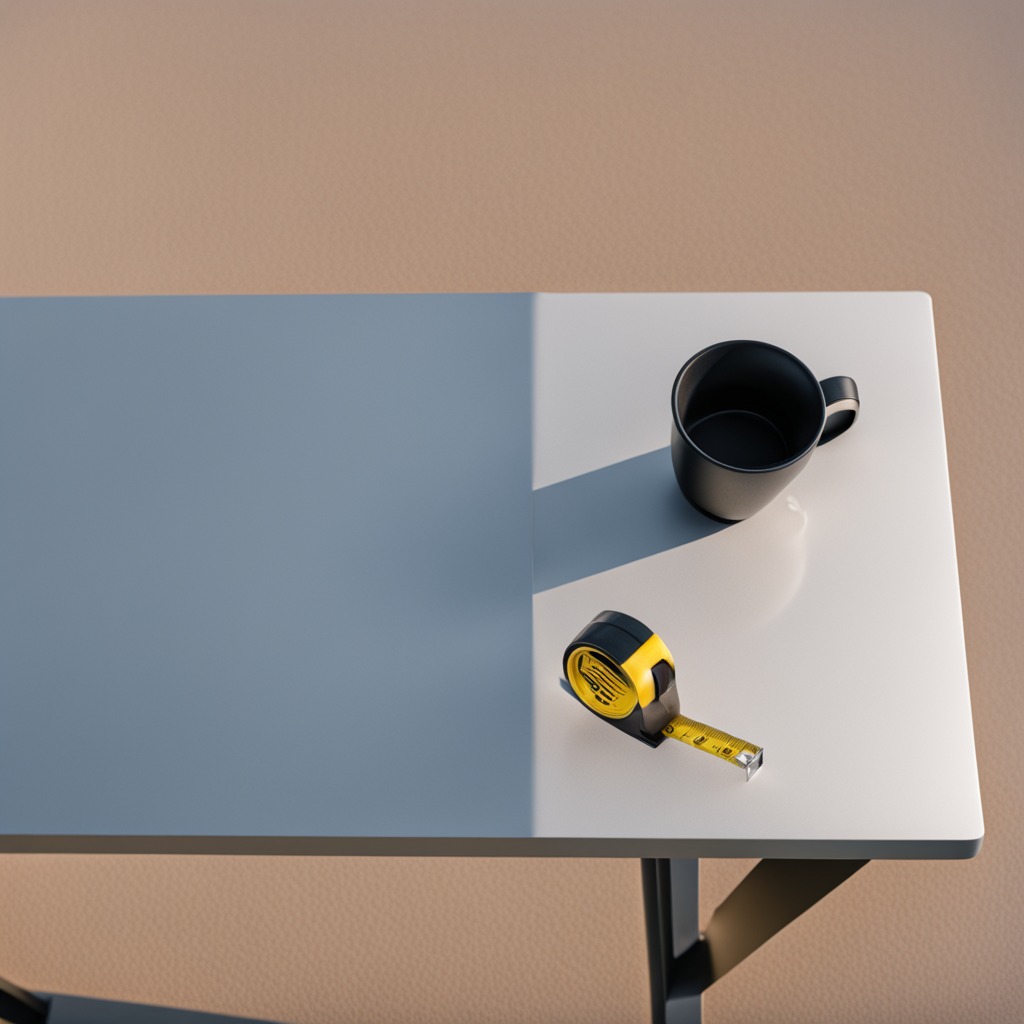
A measuring tape is lying on a clean utility table in a temporary outdoor tool station.